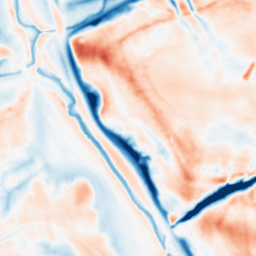
Category: multiscale
Decomposition family: dog
Decomposition parameters: sigma_low: 1
sigma_high: 10
Upsampling method: edge_directed
Upsampling parameters: scale: 2
Upsampling scale: 2